Field crop: maize
Growth stage: 2
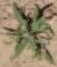
Species: atriplex